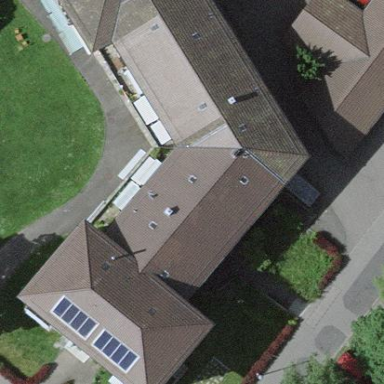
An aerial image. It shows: Building with hipped roof.